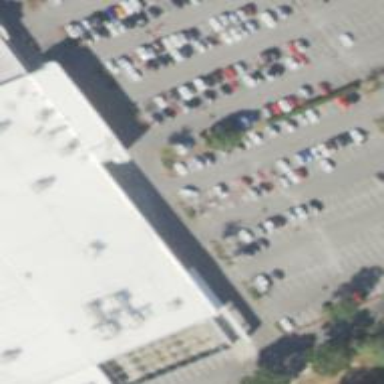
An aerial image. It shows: Parking space.